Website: home-depot
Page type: customer-info-address
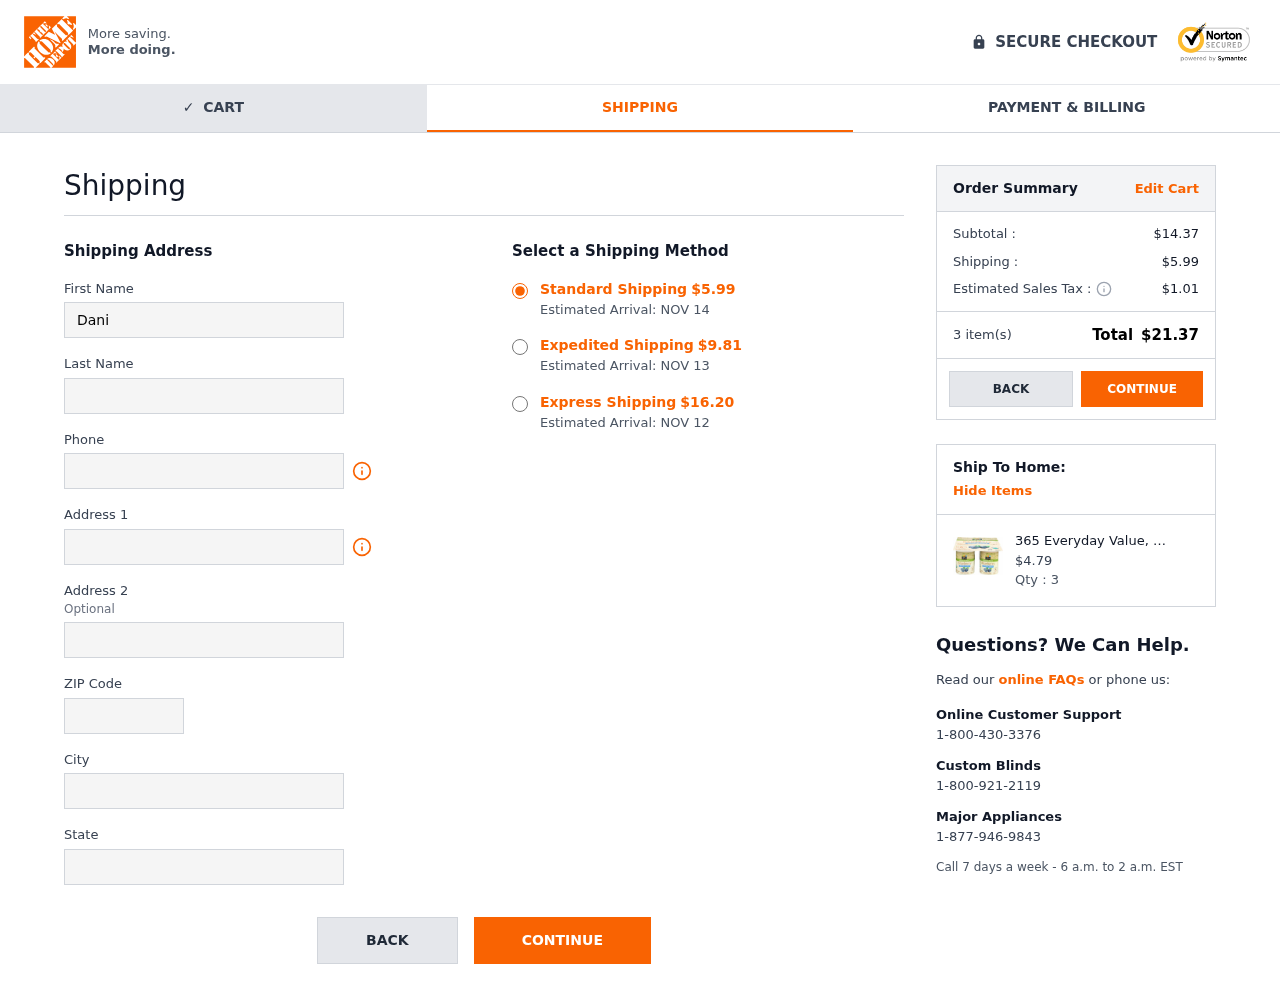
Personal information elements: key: PII_CITY
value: Port Timothy
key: PII_FIRSTNAME
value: Daniel
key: PII_LASTNAME
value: Thomas
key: PII_PHONE
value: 5129638220
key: PII_POSTCODE
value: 19473
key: PII_STATE
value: Louisiana
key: PII_STREET
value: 3135 Mark Island Apt. 821
Product elements: key: PRODUCT1_NAME
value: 365 Everyday Value, Organic Whole Milk Yogurt, Blueberry, 6 ct
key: PRODUCT1_PRICE
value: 4.79
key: PRODUCT1_QUANTITY
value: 3
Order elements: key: ORDER_SHIPPING_COST
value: $5.99
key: ORDER_DELIVERY_DATE
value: Estimated Arrival: NOV 14
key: ORDER_SHIPPING_COST_EXPEDITED
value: $9.81
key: ORDER_DELIVERY_DATE_EXPEDITED
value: Estimated Arrival: NOV 13
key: ORDER_SHIPPING_COST_EXPRESS
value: $16.20
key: ORDER_DELIVERY_DATE_EXPRESS
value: Estimated Arrival: NOV 12
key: ORDER_SUBTOTAL
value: $14.37
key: ORDER_TAX
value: $1.01
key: ORDER_NUM_ITEMS
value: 3 item(s)
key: ORDER_TOTAL
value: $21.37